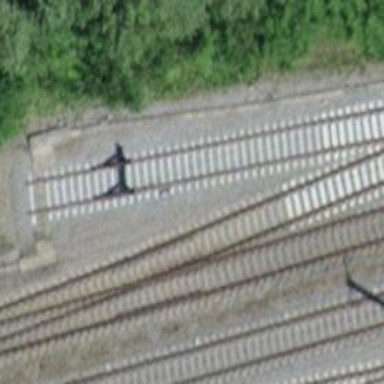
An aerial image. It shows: Railway buffer stop.